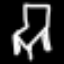
Label: chair